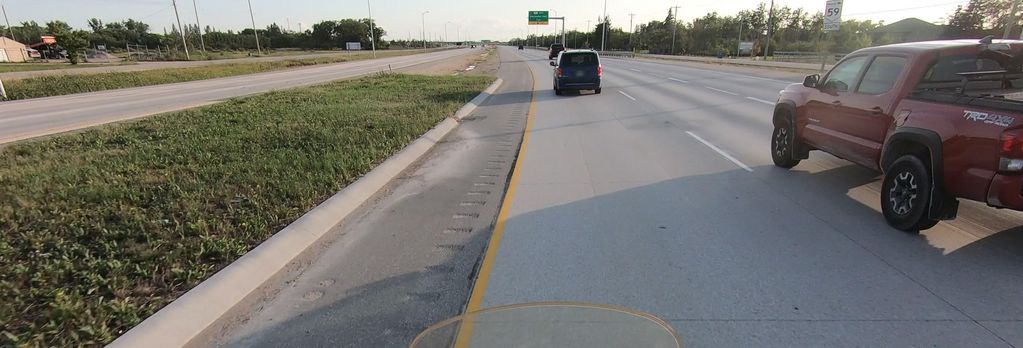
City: winnipeg